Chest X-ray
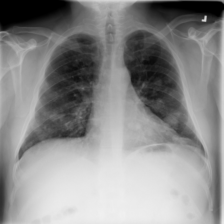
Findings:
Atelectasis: negative
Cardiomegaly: negative
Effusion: negative
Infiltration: positive
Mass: negative
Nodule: positive
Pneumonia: negative
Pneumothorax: negative
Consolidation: negative
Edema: negative
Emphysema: negative
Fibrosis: negative
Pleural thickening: negative
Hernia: negative